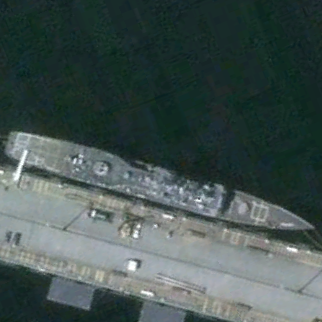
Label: cruiser